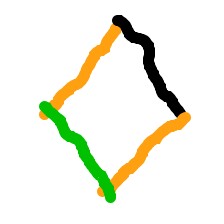
Shape: rhombus